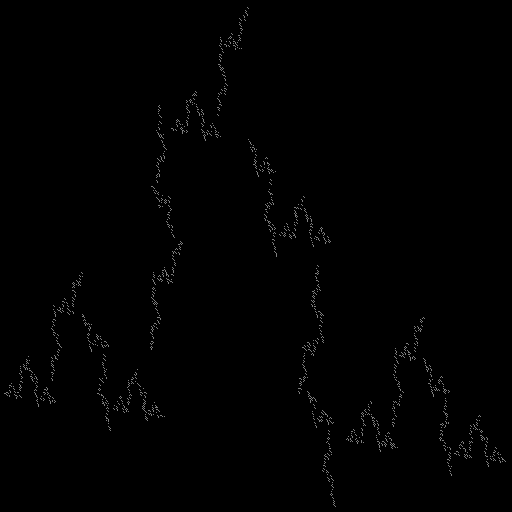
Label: koch_curve